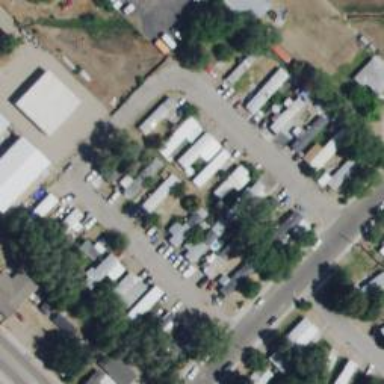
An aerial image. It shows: Residential area known as trailer park.